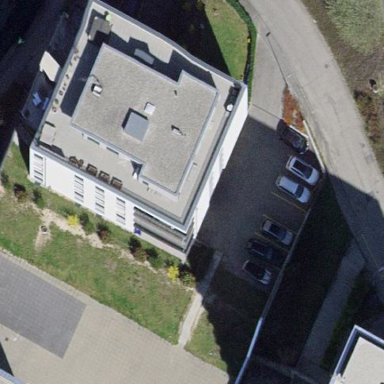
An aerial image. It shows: Apartment building with flat roof.